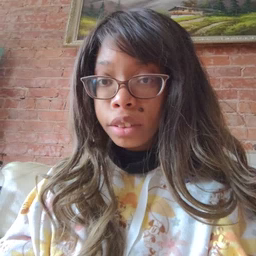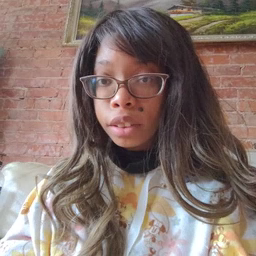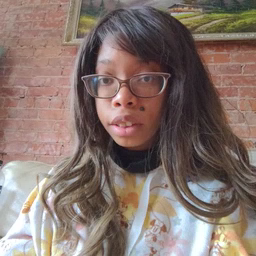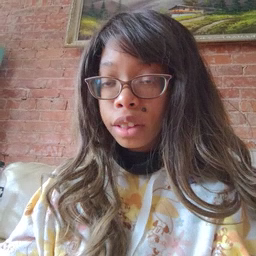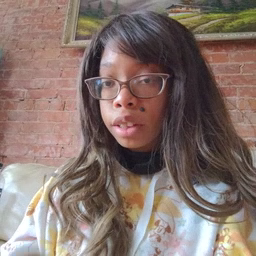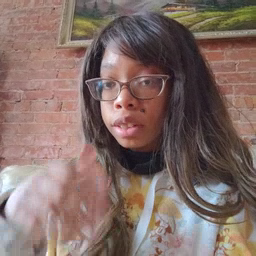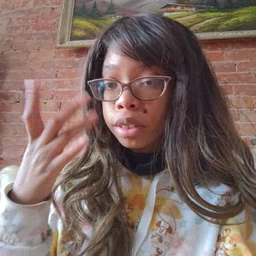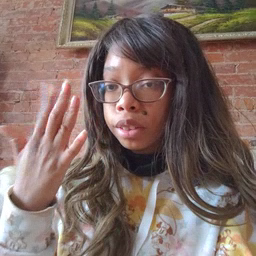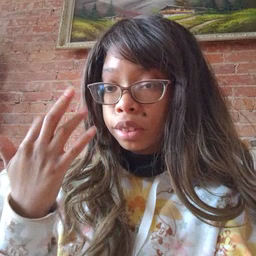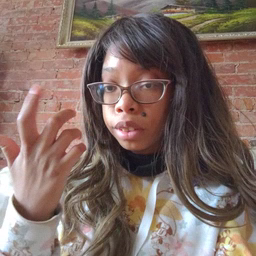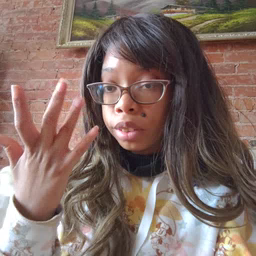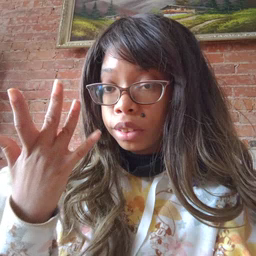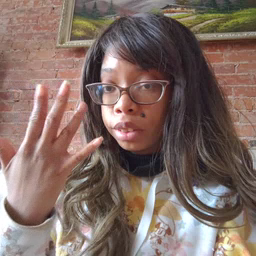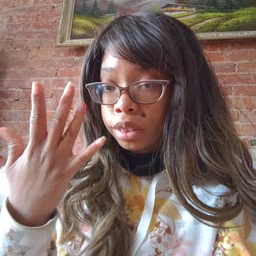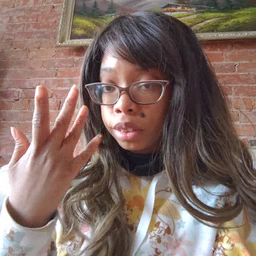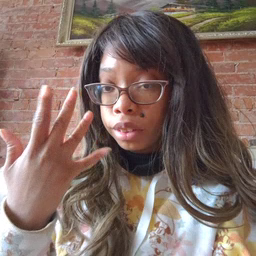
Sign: finger